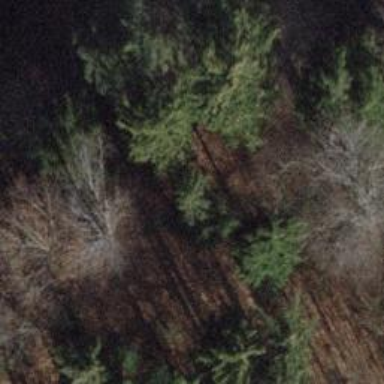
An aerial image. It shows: Cliff in nature.